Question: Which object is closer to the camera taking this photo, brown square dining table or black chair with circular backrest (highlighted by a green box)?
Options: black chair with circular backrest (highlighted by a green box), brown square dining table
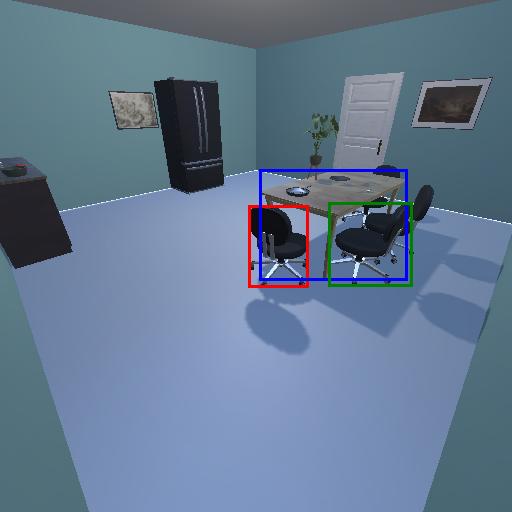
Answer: black chair with circular backrest (highlighted by a green box)